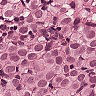
Metastatic tissue present: yes